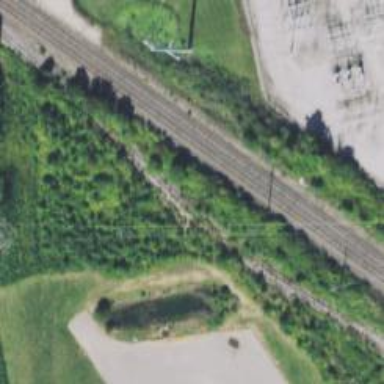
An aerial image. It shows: Disused railway spur.